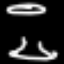
Label: hourglass